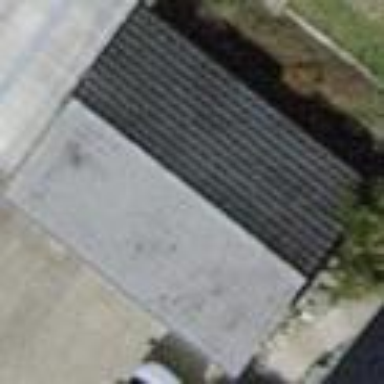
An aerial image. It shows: Gabled roof garage.